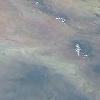
Label: land